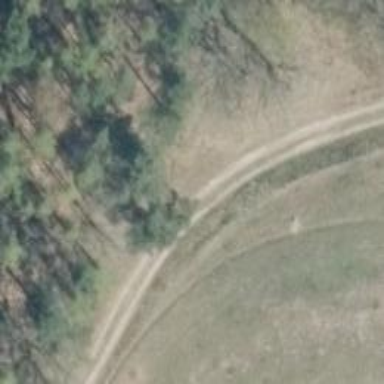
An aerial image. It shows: Sandy track road with grade3 tracktype.